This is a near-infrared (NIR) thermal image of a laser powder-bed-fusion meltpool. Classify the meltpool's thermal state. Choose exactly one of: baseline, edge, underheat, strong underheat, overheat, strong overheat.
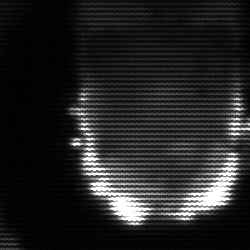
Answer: baseline